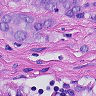
Metastatic tissue present: yes